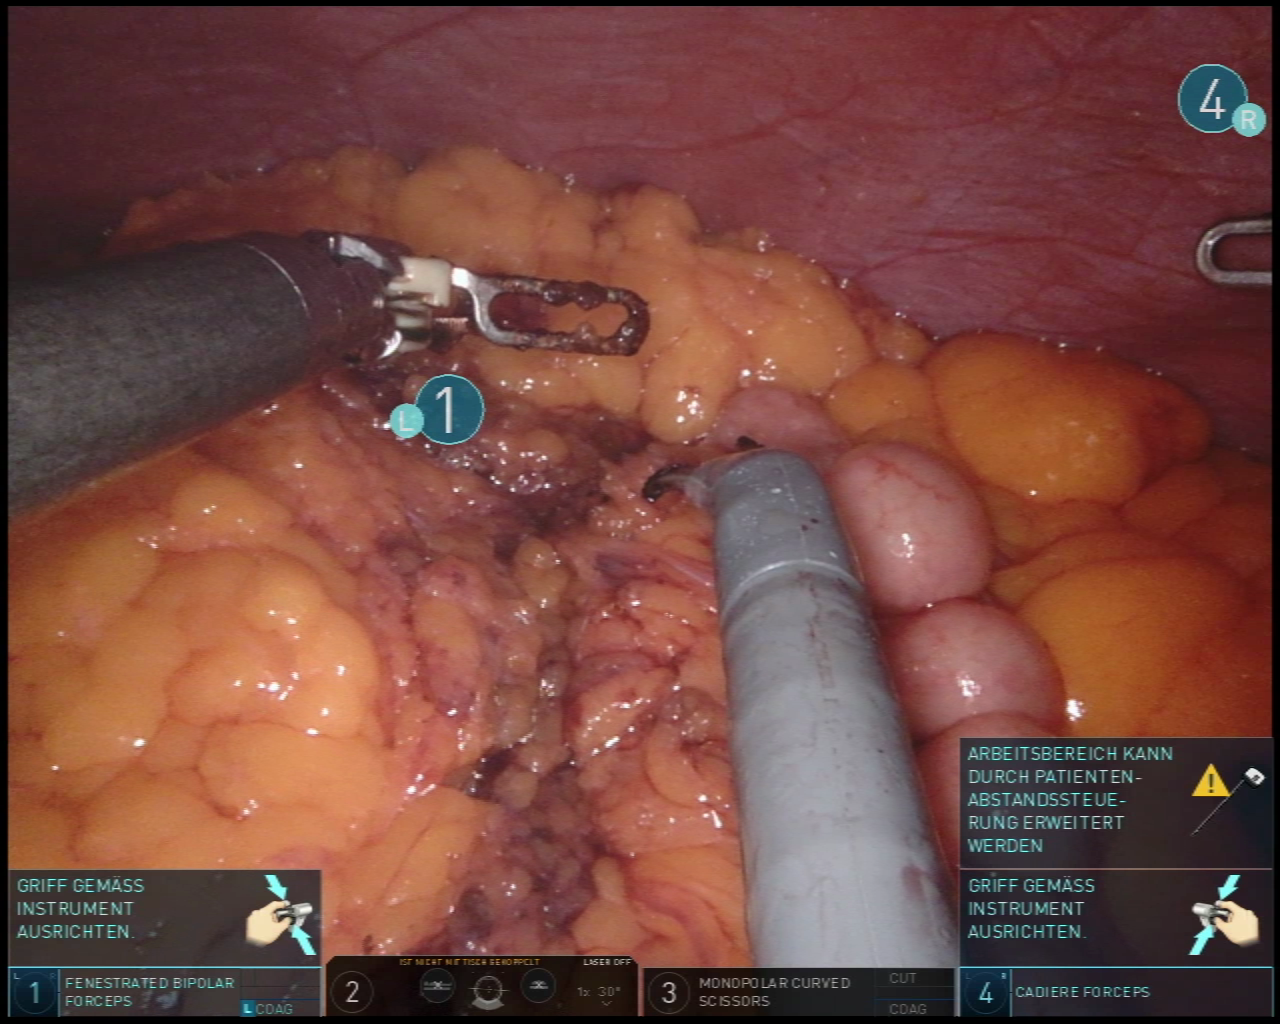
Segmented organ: colon
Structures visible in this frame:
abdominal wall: yes
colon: yes
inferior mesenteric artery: no
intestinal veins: no
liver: no
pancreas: no
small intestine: no
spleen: no
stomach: no
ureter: no
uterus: no
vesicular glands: no